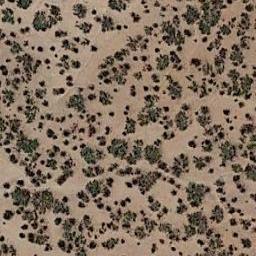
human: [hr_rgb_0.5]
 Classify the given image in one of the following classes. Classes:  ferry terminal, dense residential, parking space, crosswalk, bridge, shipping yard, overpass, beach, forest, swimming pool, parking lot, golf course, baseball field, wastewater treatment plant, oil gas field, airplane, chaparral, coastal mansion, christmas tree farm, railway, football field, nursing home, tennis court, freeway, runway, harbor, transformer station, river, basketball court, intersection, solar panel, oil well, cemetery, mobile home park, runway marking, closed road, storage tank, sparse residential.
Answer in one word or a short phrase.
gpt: chaparral